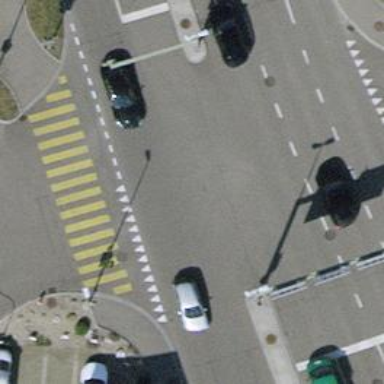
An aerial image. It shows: Road with traffic signals.